Field crop: maize
Growth stage: 2
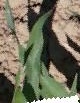
Species: maize